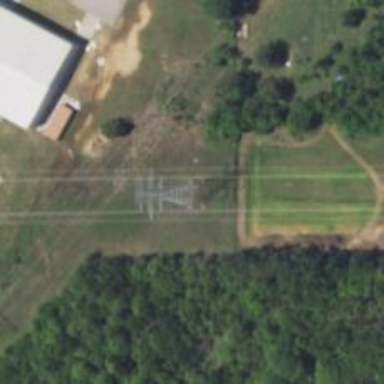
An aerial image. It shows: Power tower.